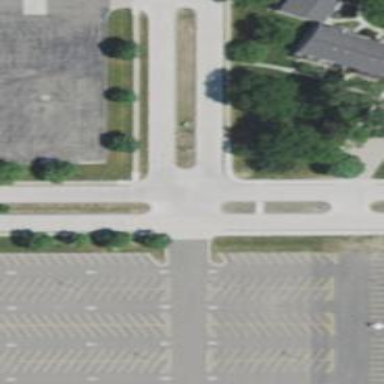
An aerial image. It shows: Unclassified road with separate sidewalk.